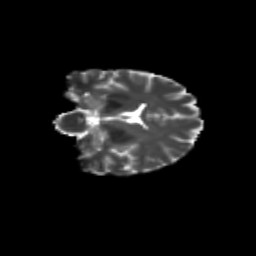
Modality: T2w
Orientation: coronal
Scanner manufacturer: siemens
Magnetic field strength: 3 T
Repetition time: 9.2 s
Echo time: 0.084 s